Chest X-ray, PA view. Patient: 45 years old, sex M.
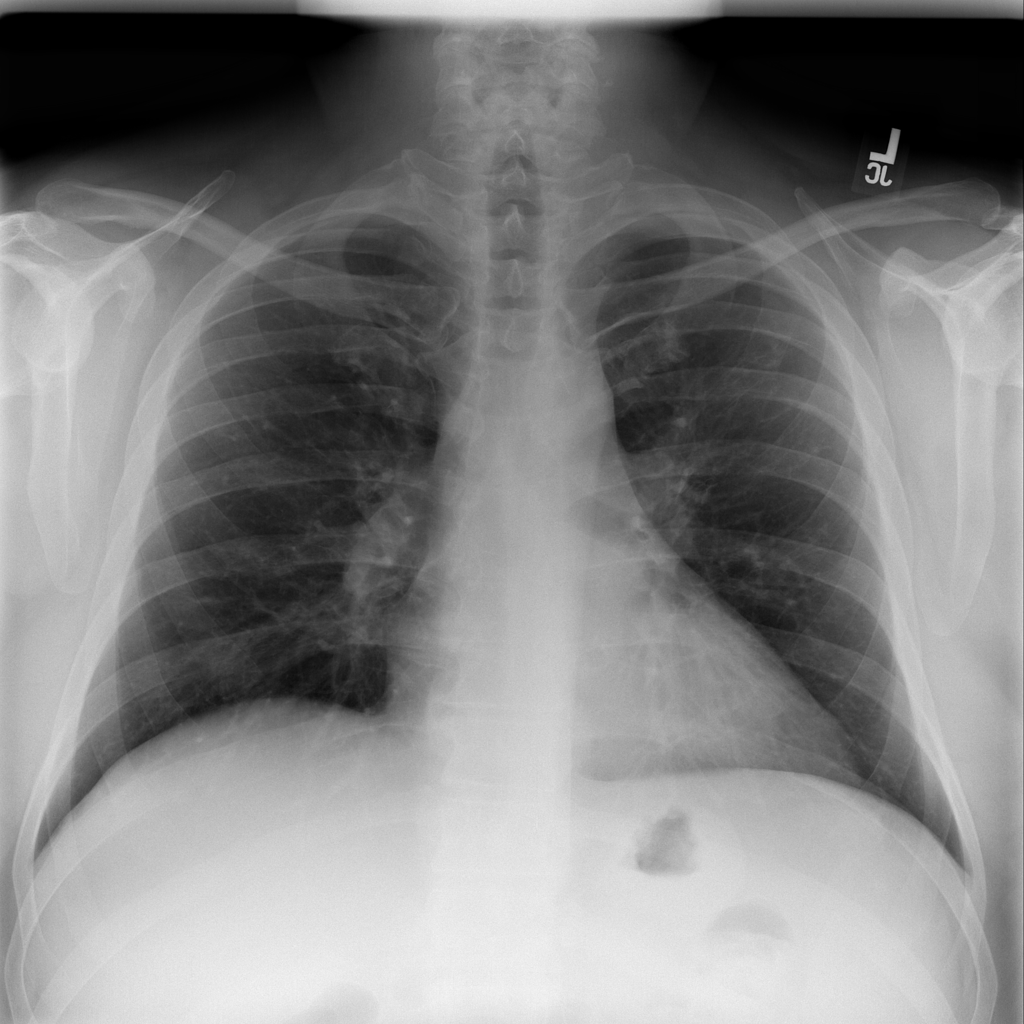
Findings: Effusion